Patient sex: M
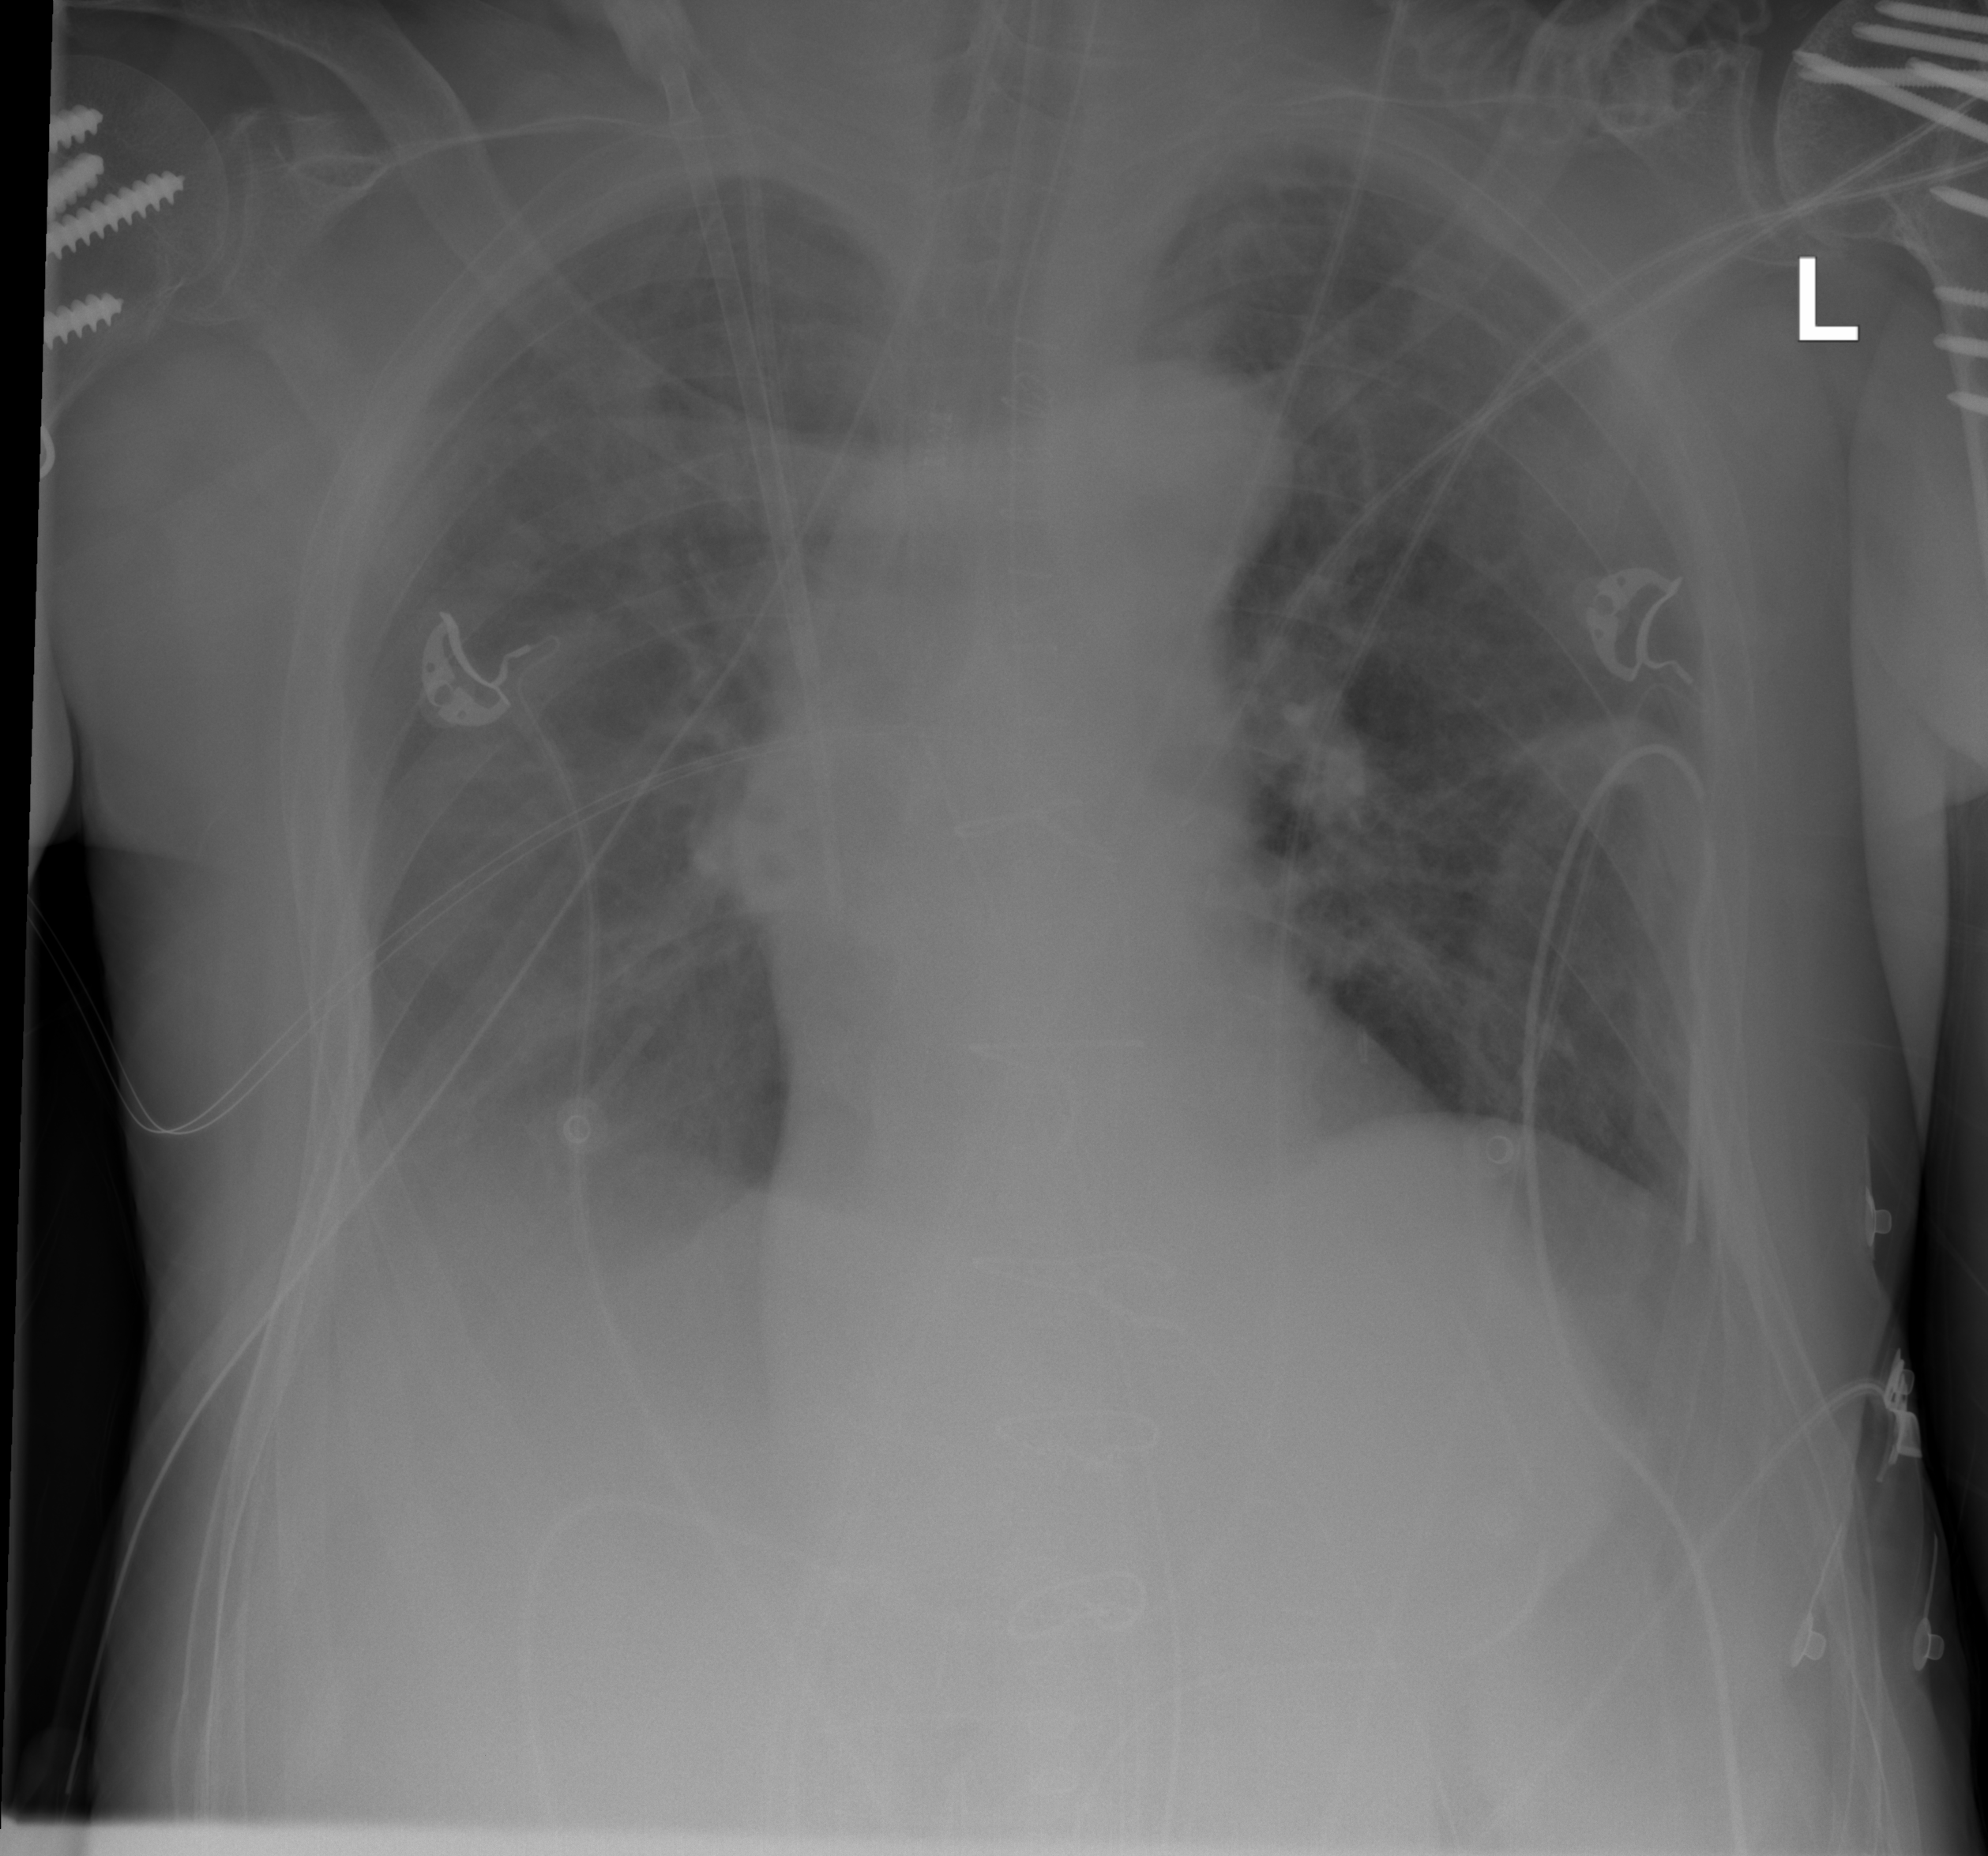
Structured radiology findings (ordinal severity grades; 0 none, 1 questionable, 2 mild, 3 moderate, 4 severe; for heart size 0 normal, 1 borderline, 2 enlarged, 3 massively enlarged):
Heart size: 0
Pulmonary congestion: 2
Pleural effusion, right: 2
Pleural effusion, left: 0
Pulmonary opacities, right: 1
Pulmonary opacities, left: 0
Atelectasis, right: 2
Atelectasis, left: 2